Question: i have an action bar, i don't understand why with this code the menu items inside action bar are not shown.
main_menu.xml
'''
<menu xmlns:android="http://schemas.android.com/apk/res/android"
xmlns:tools="http://schemas.android.com/tools"
tools:context="com.foo.activity" >
<item
android:id="@+id/button1"
android:icon="@drawable/button1"
android:onClick="clickEvent"
android:showAsAction="ifRoom|withText"
android:title="@string/button1">
<item
android:id="@+id/log_out"
android:orderInCategory="100"
android:showAsAction="never"
android:title="@string/log_out"/>
</item>
</menu>
'''
and
'''
// create action bar menu
@Override
public boolean onCreateOptionsMenu(Menu menu) {
getMenuInflater().inflate(R.menu.main, menu);
return true;
}
'''
it alwasy show this:

thanks in advance.
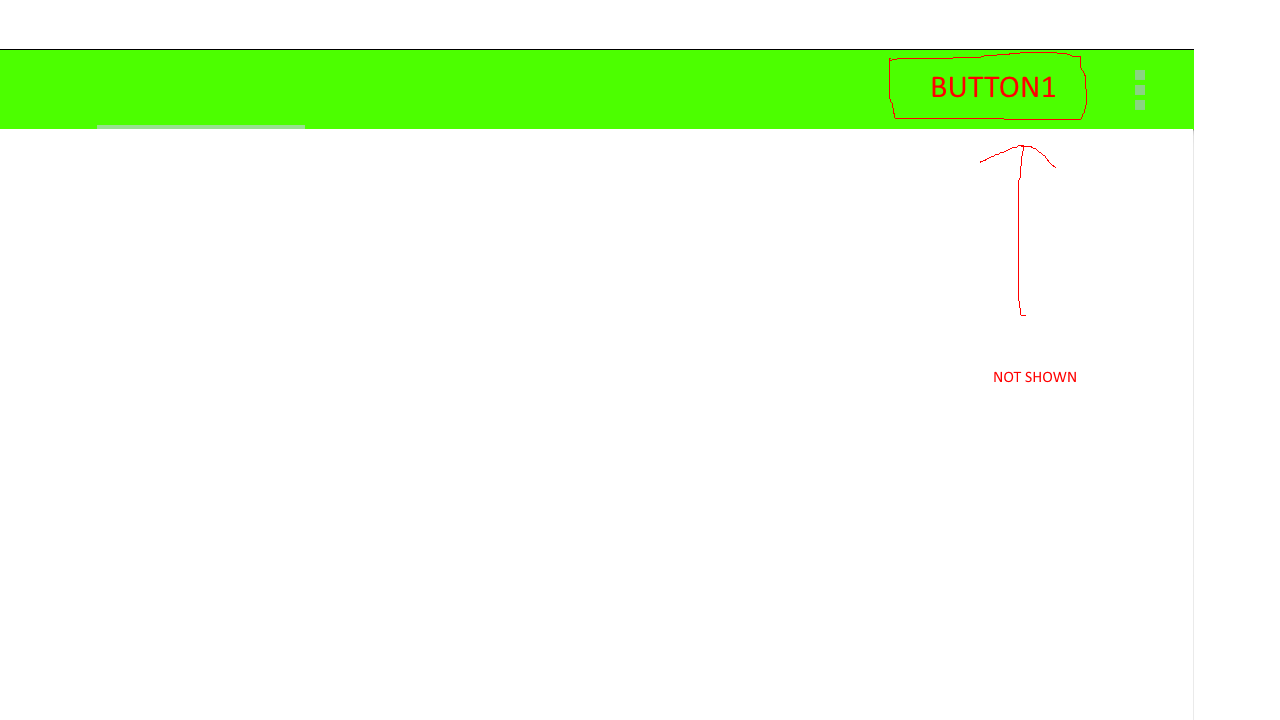
Answer: Try separating the items, because an 'item' is not allowed within another 'item'.
'''
<menu xmlns:android="http://schemas.android.com/apk/res/android"
xmlns:tools="http://schemas.android.com/tools"
tools:context="com.foo.activity">
<item
android:id="@+id/button1"
android:icon="@drawable/button1"
android:onClick="clickEvent"
android:showAsAction="always"
android:title="@string/button1"/>
<item
android:id="@+id/log_out"
android:orderInCategory="100"
android:showAsAction="never"
android:title="@string/log_out"/>
</menu>
'''